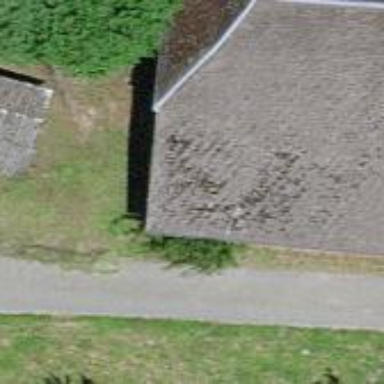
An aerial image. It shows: Barn.